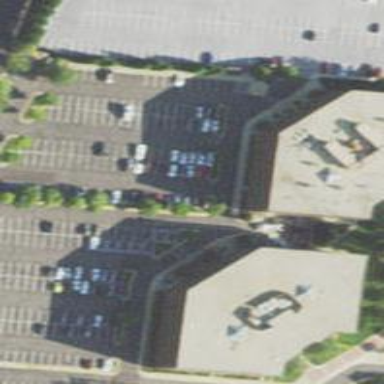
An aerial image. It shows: Office building.